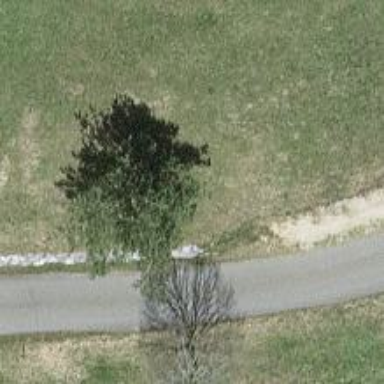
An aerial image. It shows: Beautiful tree in nature.